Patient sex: M
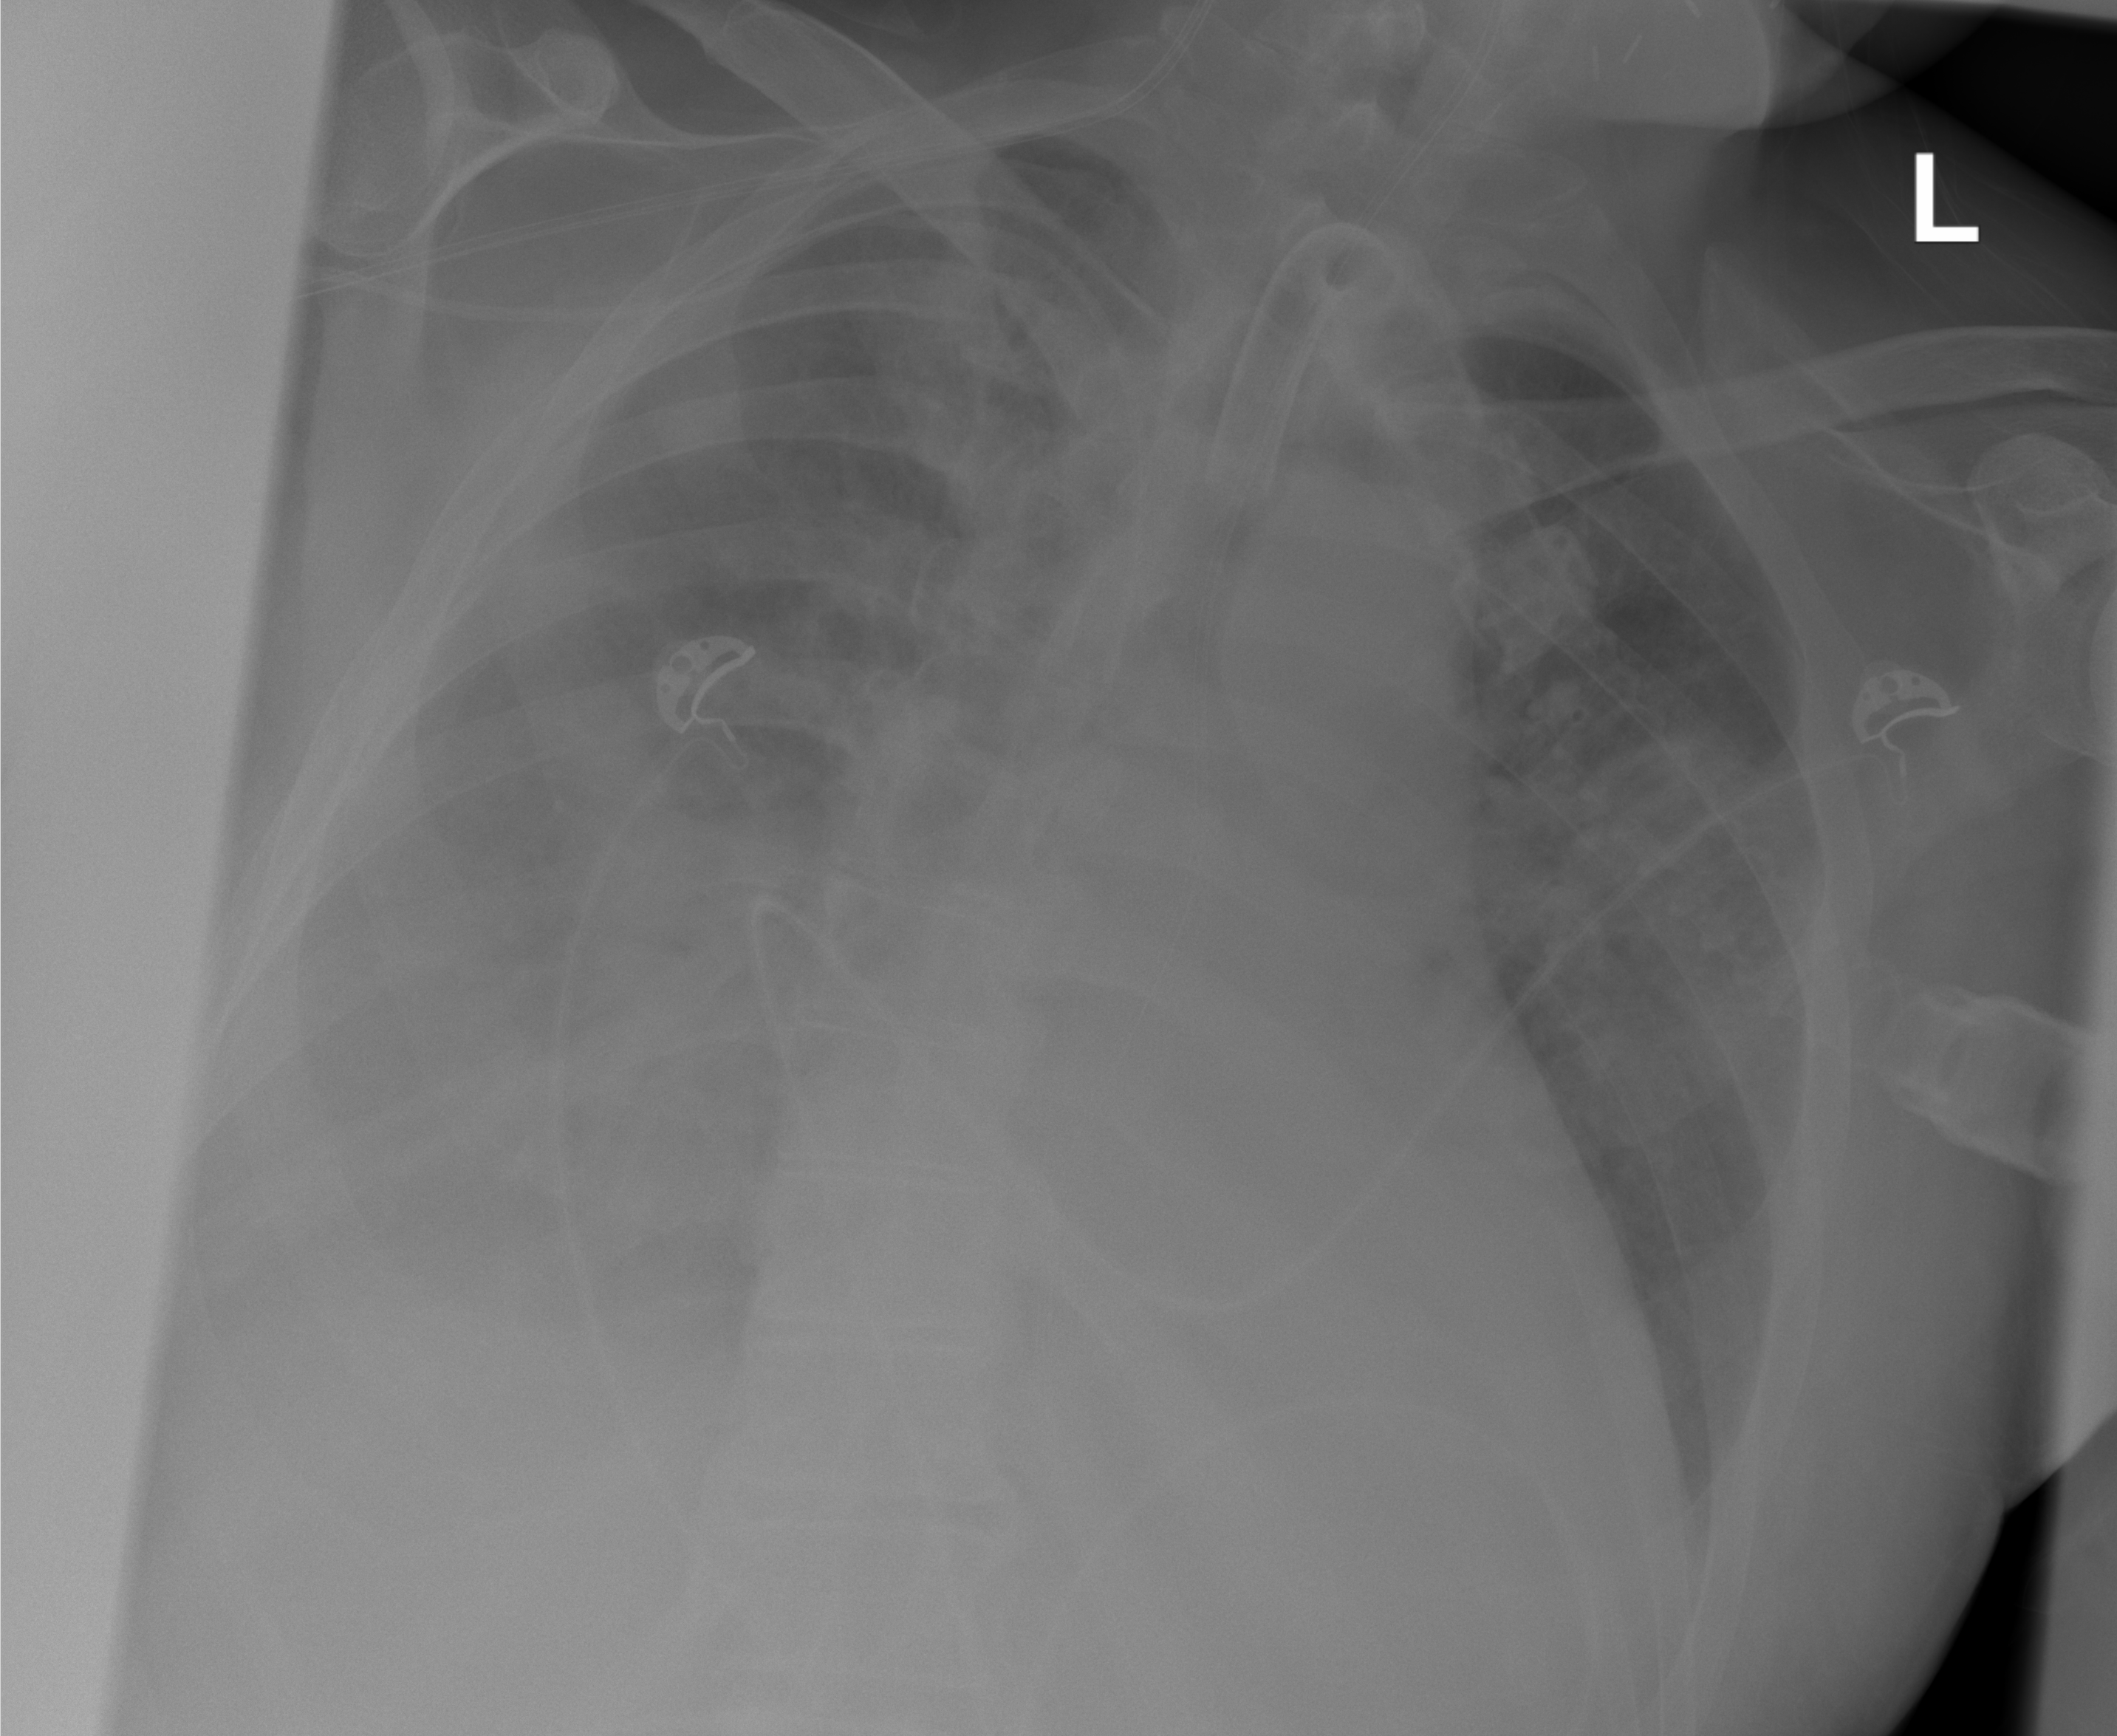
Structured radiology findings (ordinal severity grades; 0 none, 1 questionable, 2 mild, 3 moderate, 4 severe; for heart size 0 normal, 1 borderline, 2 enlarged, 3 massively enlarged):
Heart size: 2
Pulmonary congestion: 2
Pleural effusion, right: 3
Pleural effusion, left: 1
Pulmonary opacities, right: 2
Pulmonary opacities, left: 2
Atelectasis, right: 3
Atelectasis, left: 0